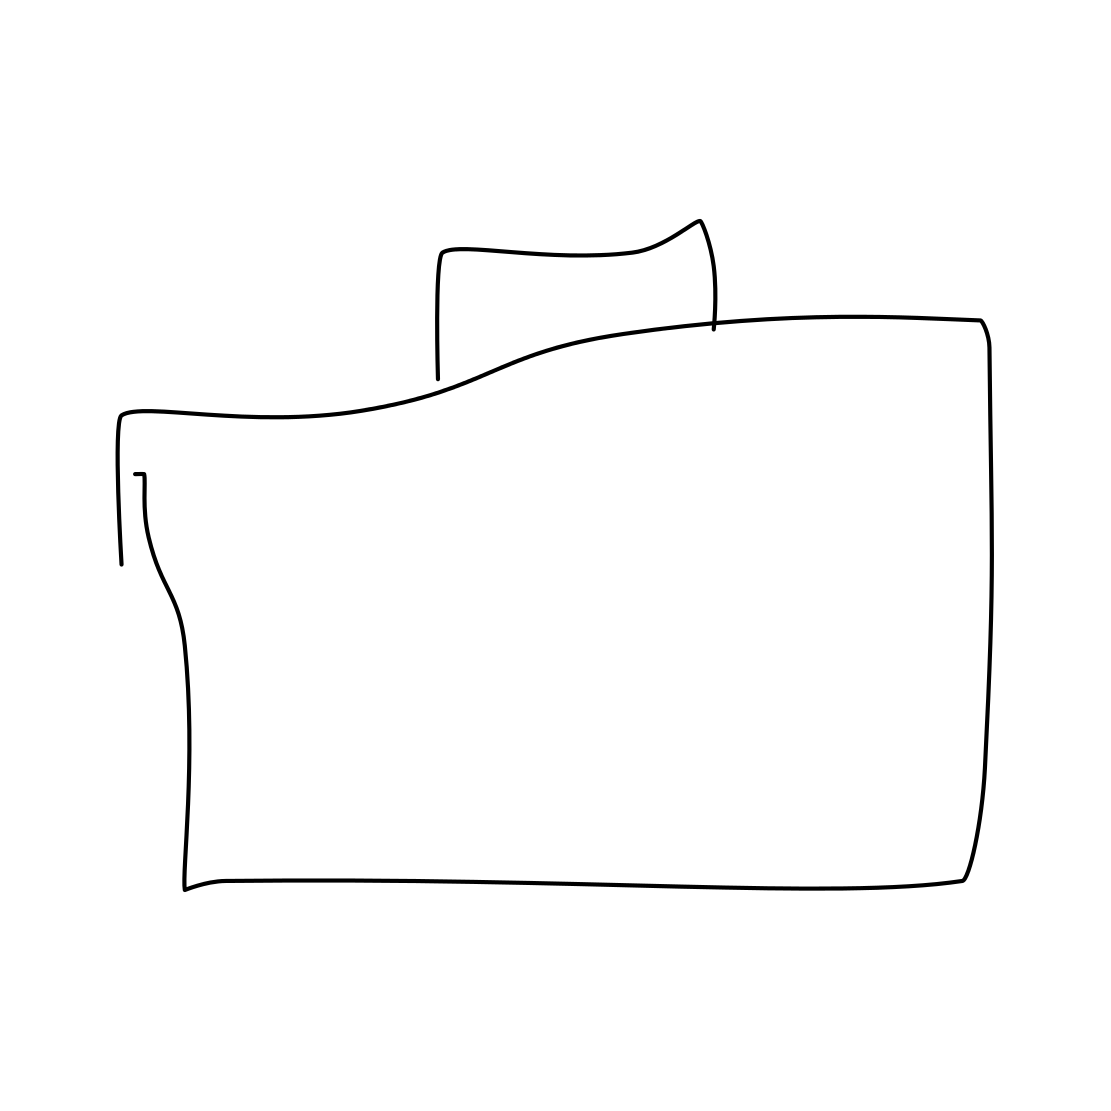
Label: suitcase